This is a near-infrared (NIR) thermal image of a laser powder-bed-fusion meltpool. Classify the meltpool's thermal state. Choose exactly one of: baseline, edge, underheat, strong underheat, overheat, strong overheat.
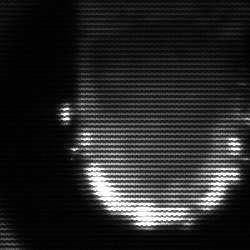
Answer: baseline